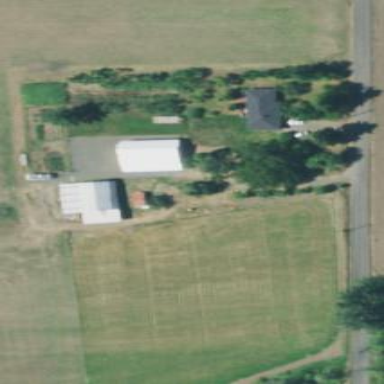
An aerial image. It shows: Farmyard area.